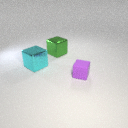
large green metal cube to the left of small purple rubber cube